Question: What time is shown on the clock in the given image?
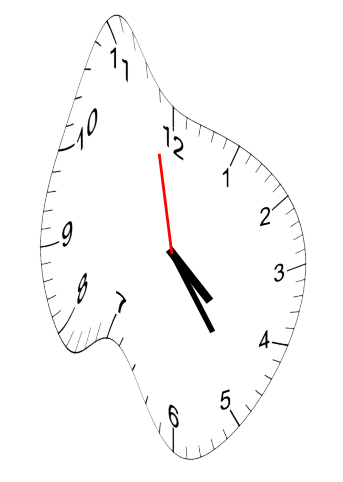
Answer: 04:23:58